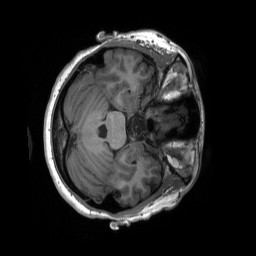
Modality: T1w
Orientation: axial
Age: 19
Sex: female
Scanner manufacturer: siemens
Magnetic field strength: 3 T
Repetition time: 2.3 s
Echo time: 0.00232 s